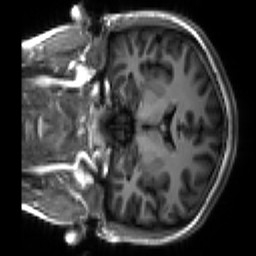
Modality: T1w
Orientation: coronal
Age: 18
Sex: male
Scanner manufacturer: siemens
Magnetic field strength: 3 T
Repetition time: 2.3 s
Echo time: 0.00266 s